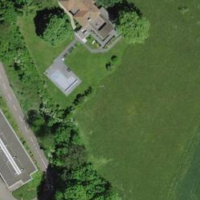
EUNIS habitat code: 25
Species observed at this site:
Milvus milvus